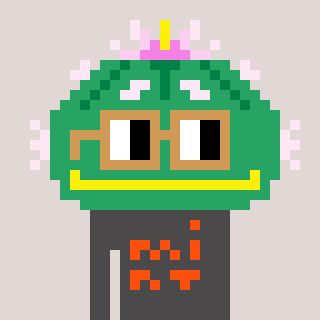
a pixel art character with square brown glasses, a peyote-shaped head and a grayscale-colored body on a warm background